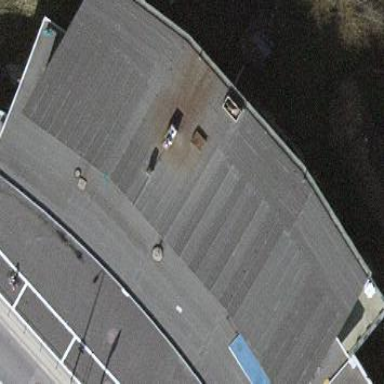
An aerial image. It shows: Building that serves as fuel station.